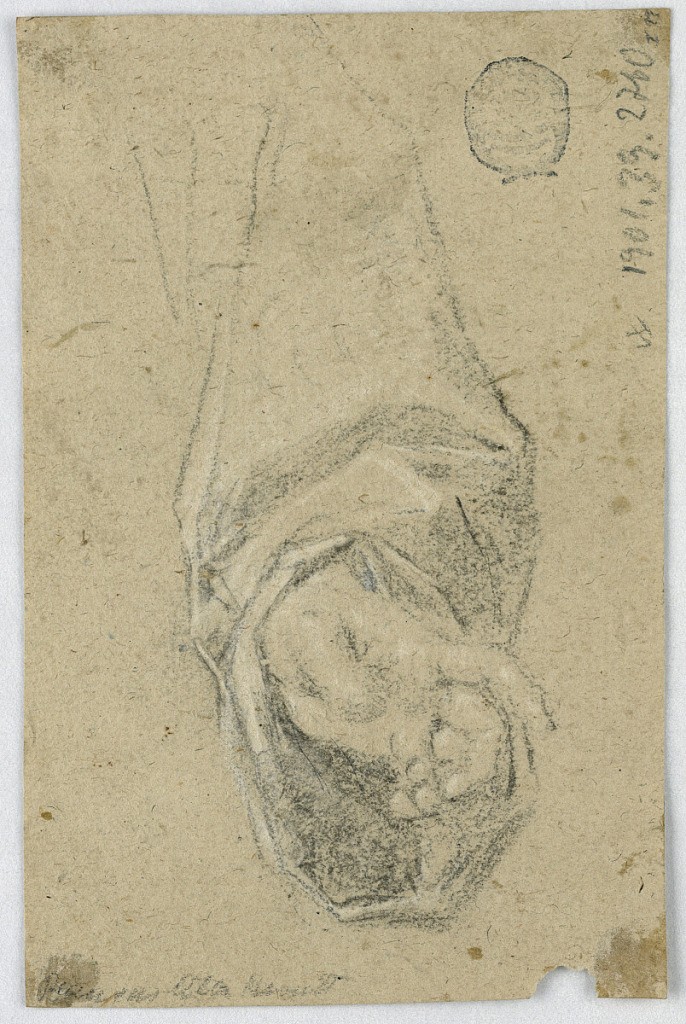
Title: Study: The left hand of a monk
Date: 1700–1750
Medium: Black crayon and white heightening on gray paper
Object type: Drawing
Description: Vertical composition of a monk's left hand with the sleeves of the cowl. On the reverse is a man carrying something that seemes to be decorated with a sculptured head, seen from the back right. Written above with ink "Fo Aless Maggiori comprai/a Bologna nel 1789"